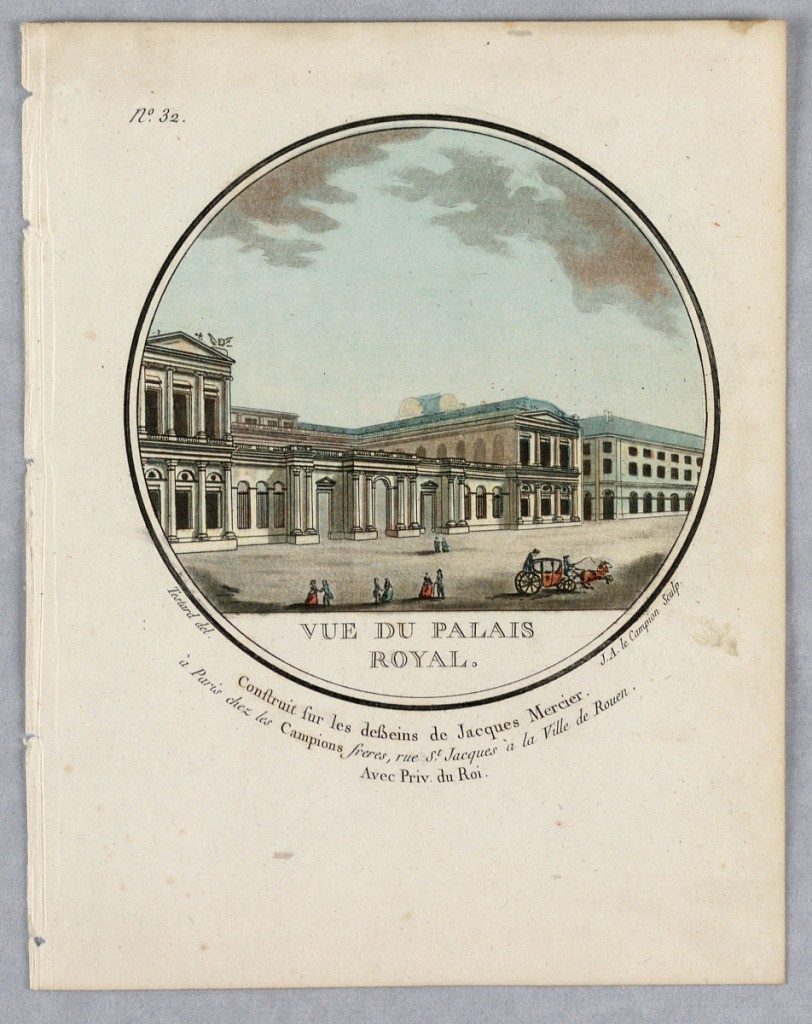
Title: The Palais Royal, Plate 32 of Vues Pittoresques de Principaux édifices de Paris
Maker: J. A. Campion, French, active 1750 - 1800
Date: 1742
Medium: Engraving, brush and watercolor on paper
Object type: Print
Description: View of the Palais Royal from the left front ,across the street. A carriage and people in the street. Title, artists' and publisher's (and architect's) names below.